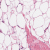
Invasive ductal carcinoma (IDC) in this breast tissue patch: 0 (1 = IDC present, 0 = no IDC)